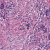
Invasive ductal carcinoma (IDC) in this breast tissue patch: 1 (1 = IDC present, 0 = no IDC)